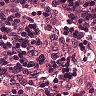
Metastatic tissue present: no